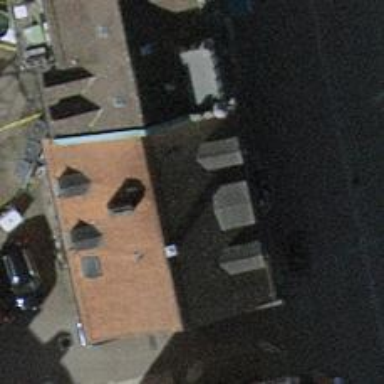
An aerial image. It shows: Pub.